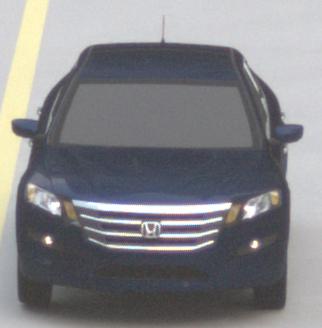
Make: Honda
Model: Crosstour
Detailed model: -
Model produced from: 2009
Model produced until: 2012
Doors: 4
Color: blue
Road condition: dry road
Daytime: morning or afternoon
Contrast: low contrast